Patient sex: F
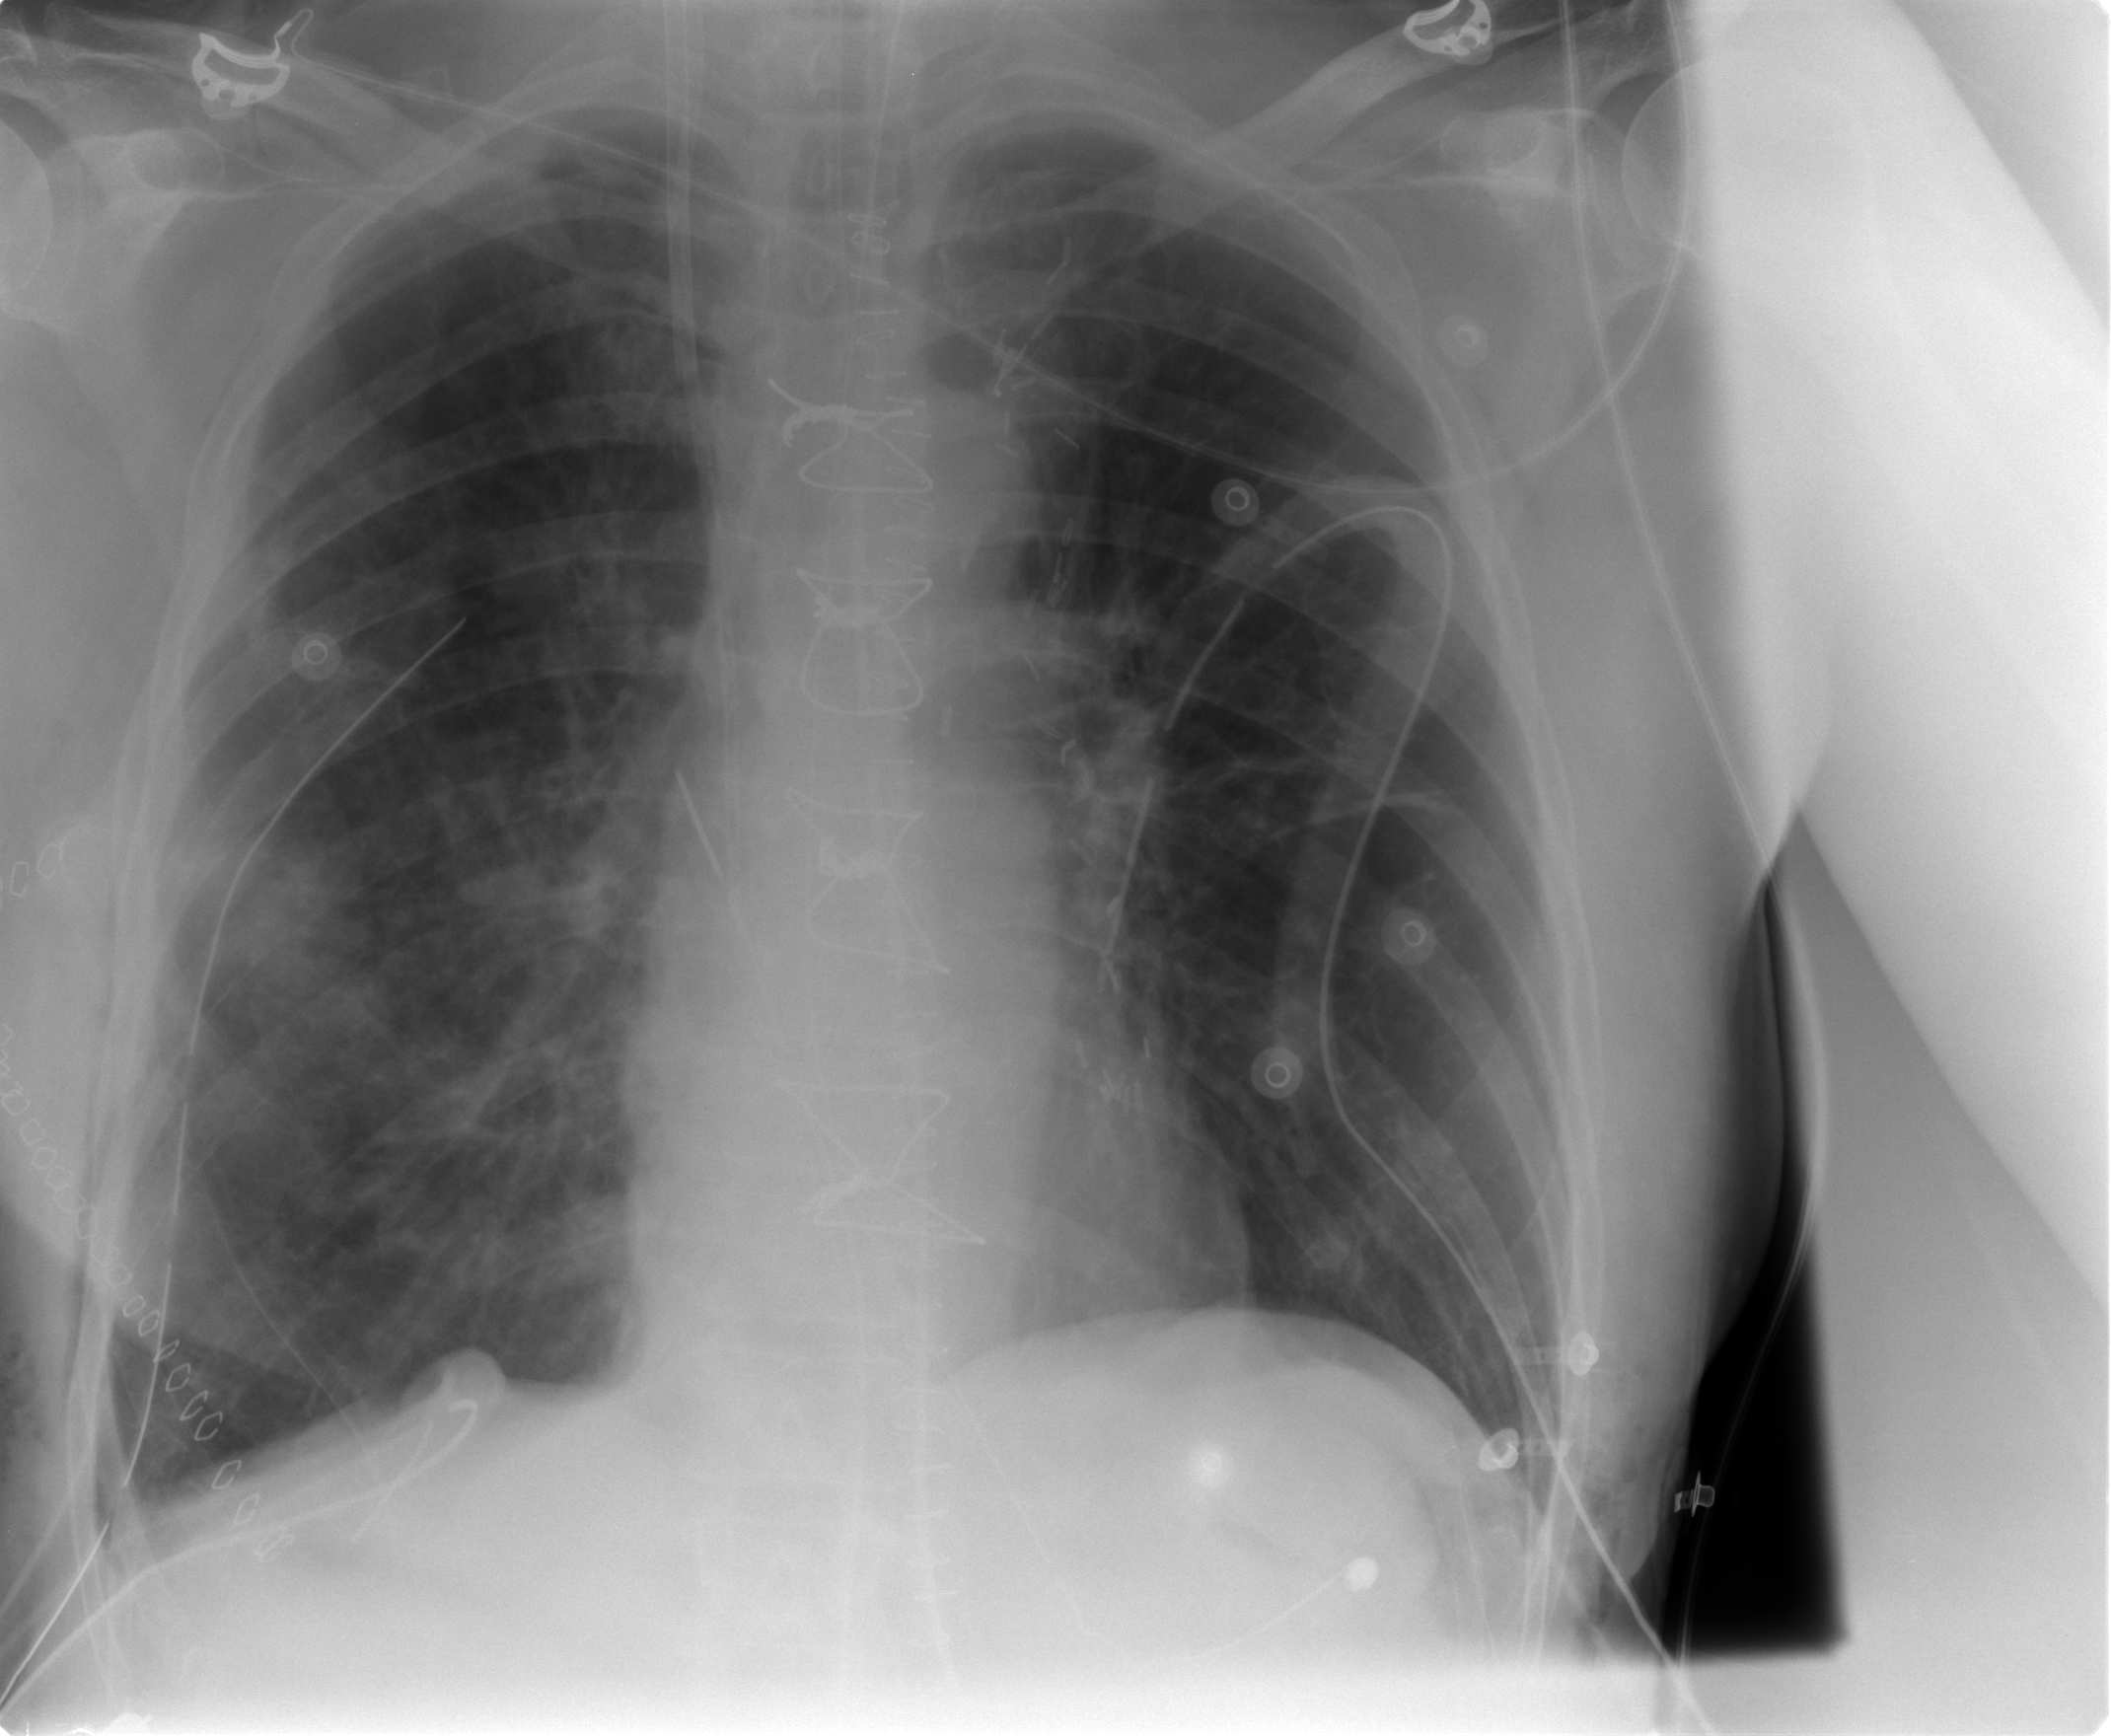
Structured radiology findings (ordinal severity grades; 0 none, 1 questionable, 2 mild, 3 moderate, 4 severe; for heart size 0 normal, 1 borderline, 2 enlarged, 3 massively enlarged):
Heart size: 0
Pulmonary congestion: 0
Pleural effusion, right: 0
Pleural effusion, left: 0
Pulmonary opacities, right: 2
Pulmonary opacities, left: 0
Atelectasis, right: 2
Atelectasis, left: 0